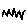
Label: zigzag